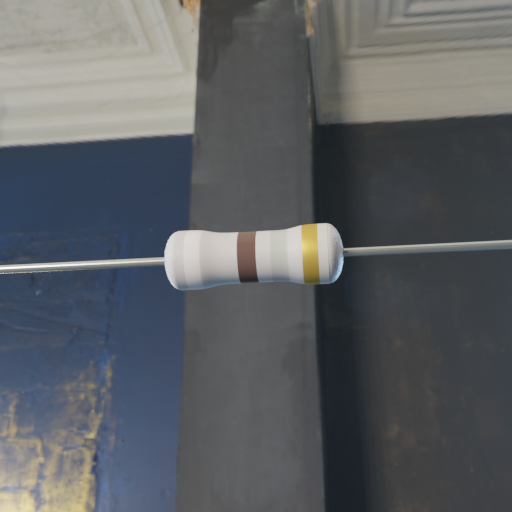
Resistor colour bands (in order): white, brown, silver, gold